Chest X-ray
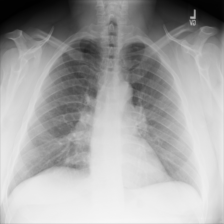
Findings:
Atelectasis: negative
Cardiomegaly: negative
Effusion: negative
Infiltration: negative
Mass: negative
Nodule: negative
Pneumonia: negative
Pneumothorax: negative
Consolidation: negative
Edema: negative
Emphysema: negative
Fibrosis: negative
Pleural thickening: negative
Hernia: negative